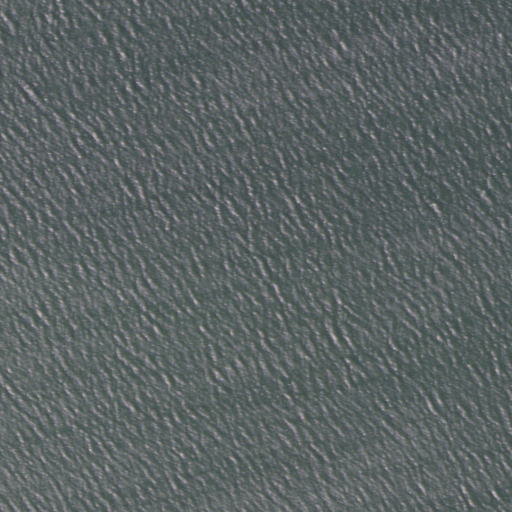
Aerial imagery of bar in New York named Lakeport Shoal containing only open water